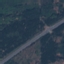
Land use / land cover: Highway